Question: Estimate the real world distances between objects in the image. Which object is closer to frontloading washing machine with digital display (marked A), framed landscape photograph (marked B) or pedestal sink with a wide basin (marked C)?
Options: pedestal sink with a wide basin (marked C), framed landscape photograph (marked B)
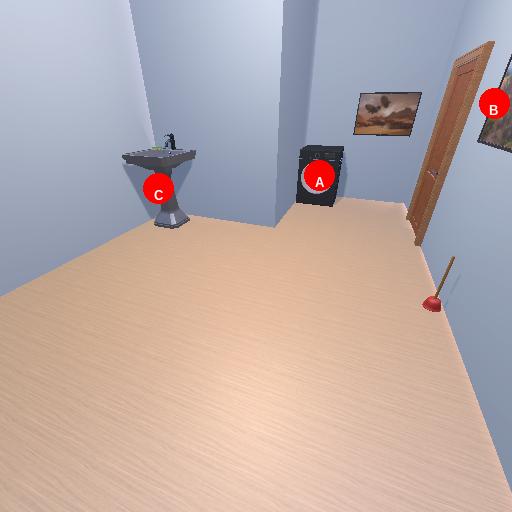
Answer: pedestal sink with a wide basin (marked C)